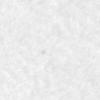
Label: no_change